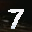
Label: 7